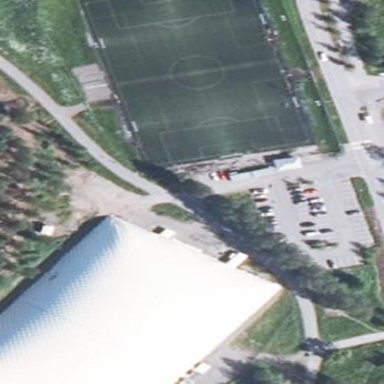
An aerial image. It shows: Artificial turf soccer pitch for leisure land.